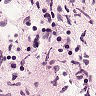
Metastatic tissue present: no